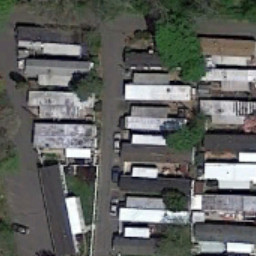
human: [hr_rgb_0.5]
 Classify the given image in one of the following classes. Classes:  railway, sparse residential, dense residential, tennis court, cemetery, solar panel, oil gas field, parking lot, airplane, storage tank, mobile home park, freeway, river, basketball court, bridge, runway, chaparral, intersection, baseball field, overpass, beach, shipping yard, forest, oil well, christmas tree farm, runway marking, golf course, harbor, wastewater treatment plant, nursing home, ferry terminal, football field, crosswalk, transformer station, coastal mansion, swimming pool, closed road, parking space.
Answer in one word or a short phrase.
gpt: mobile home park